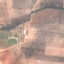
Label: PermanentCrop